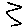
Label: zigzag